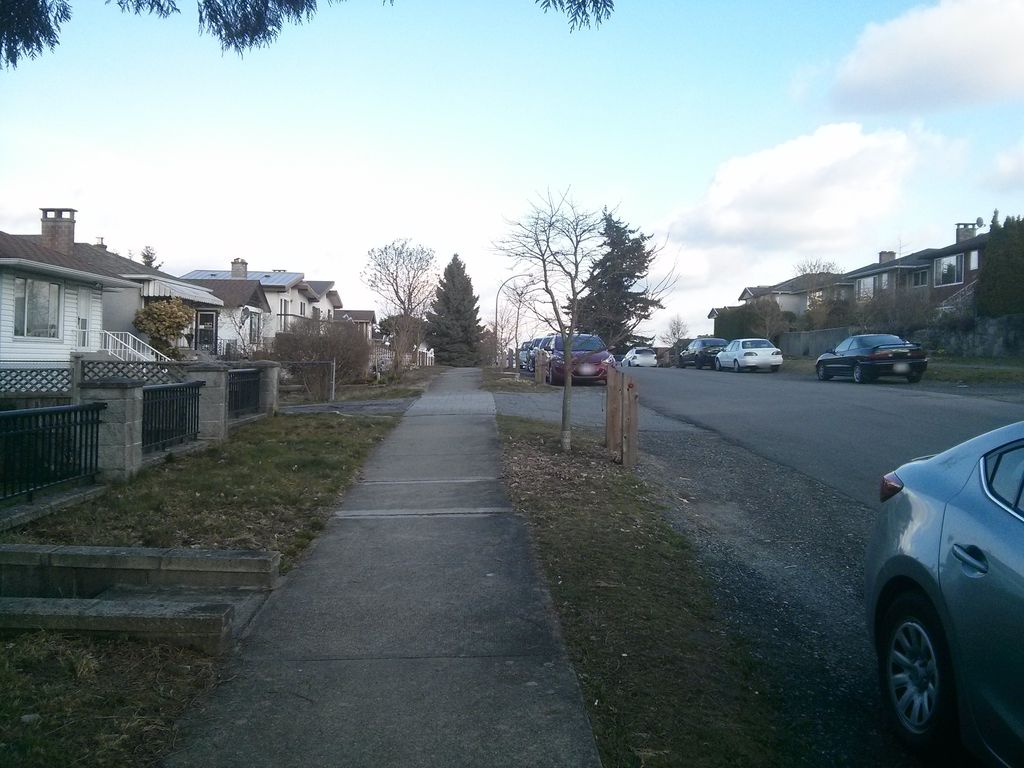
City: vancouver